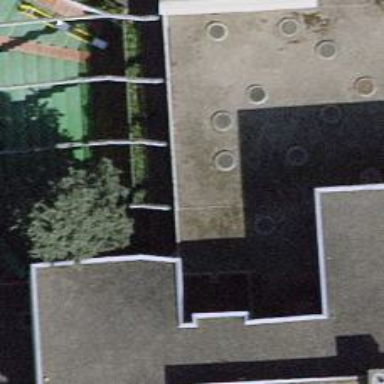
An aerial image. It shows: School building.